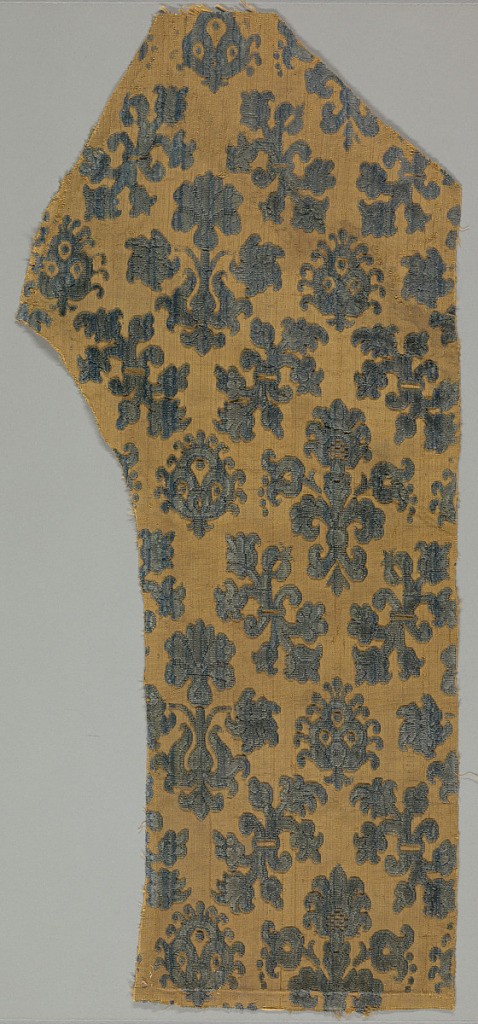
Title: Fragment
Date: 17th century
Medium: silk Technique: supplementary warp forming cut and uncut raised pile in plain weave foundation
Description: Detached blue velvet plant forms and leaf shapes on tan.